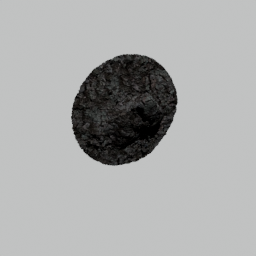
Label: nature